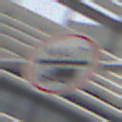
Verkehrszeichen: Mautpflicht
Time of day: Midday
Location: Outdoor (Urban)
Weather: Overcast
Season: NotSpecified
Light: Natural